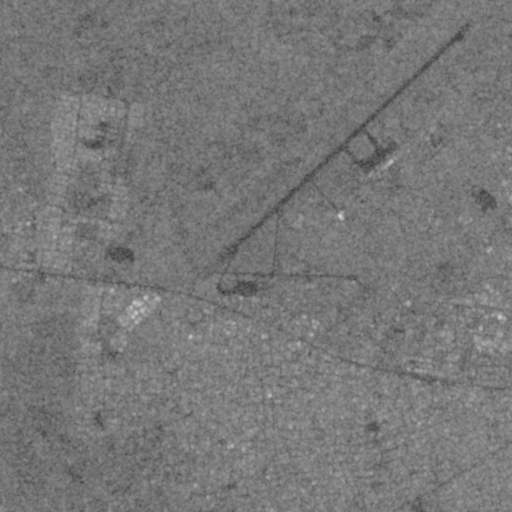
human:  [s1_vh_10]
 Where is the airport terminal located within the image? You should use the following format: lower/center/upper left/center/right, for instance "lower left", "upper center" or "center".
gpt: The airport terminal is located in the upper right of the image.
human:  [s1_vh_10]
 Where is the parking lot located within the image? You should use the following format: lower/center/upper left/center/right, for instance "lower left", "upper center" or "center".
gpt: The parking lot is located in the right of the image.
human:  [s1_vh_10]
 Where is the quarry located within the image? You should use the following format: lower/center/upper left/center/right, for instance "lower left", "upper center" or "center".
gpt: There is no quarry in the image.

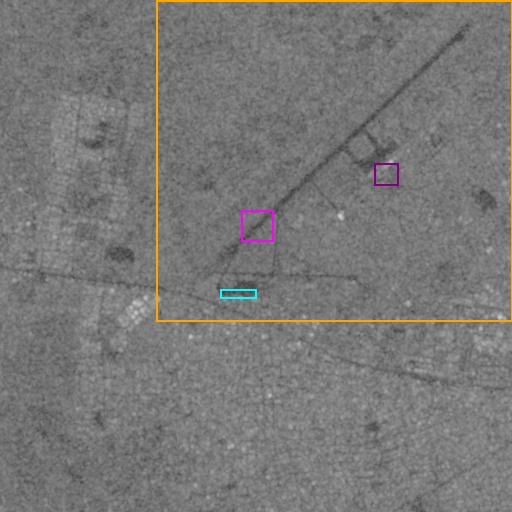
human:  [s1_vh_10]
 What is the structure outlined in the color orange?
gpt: The structure outlined in orange is an airport.
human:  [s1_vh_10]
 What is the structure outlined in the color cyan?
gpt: The structure outlined in cyan is an airport apron.
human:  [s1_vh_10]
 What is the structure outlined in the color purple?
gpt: The structure outlined in purple is a parking lot.
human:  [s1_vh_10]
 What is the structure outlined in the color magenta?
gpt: The structure outlined in magenta is a building.
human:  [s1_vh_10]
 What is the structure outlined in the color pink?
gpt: There is no pink outline.